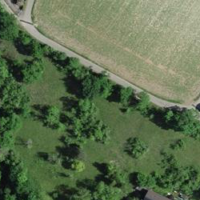
EUNIS habitat code: 25
Species observed at this site:
Tettigonia viridissima
Phaneroptera falcata
Pseudochorthippus parallelus
Chorthippus brunneus
Omocestus rufipes
Nemobius sylvestris
Gomphocerippus rufus
Chorthippus biguttulus